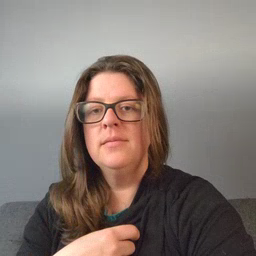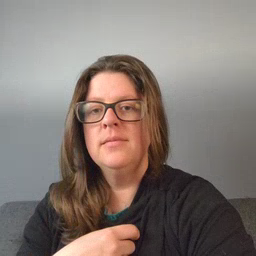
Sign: because